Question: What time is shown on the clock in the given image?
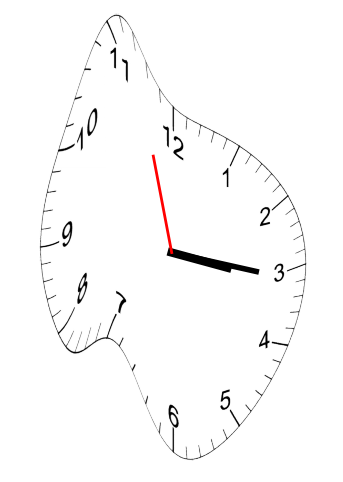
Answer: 03:15:57